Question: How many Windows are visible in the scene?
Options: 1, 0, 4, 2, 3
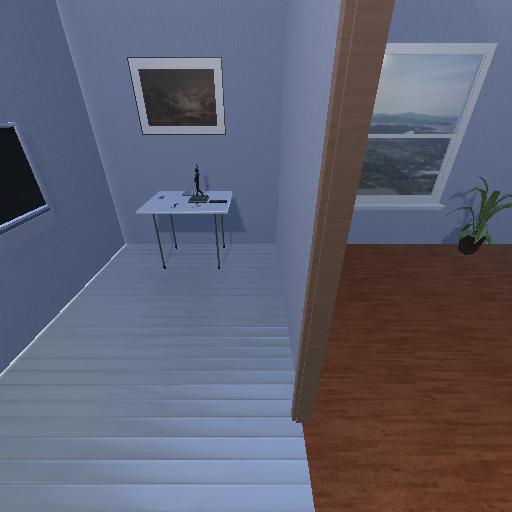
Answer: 1